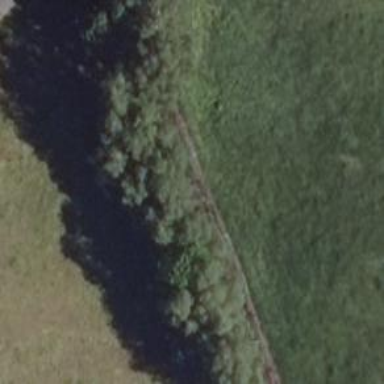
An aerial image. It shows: Row of trees in natural setting.